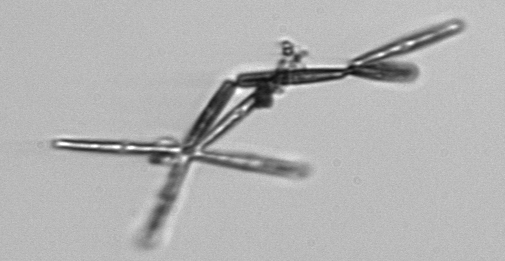
Label: Thalassionema